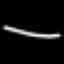
Label: line